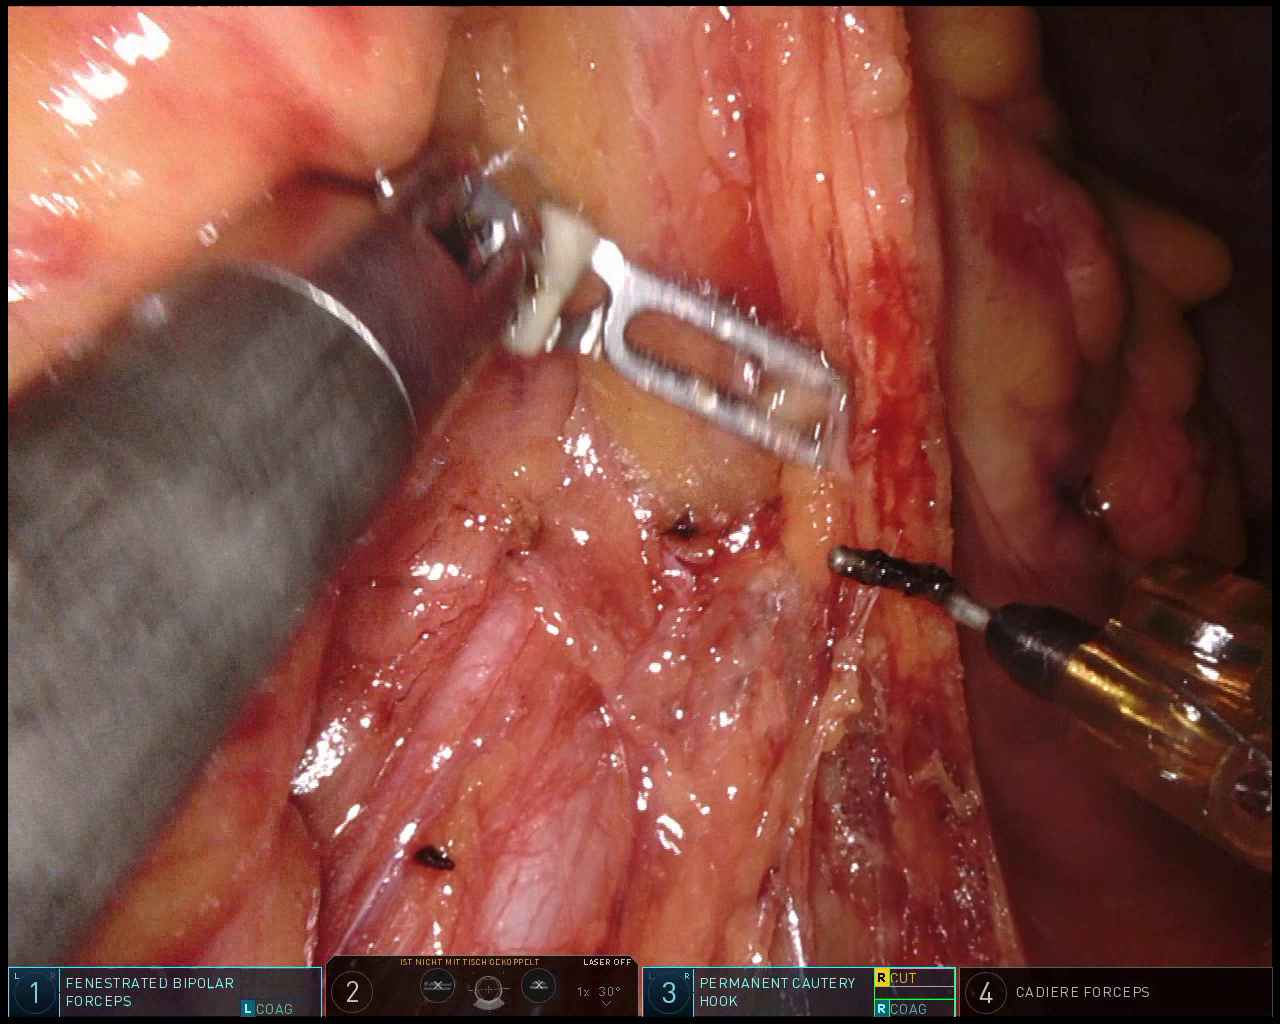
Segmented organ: ureter
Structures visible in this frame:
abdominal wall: no
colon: no
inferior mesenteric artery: no
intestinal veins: no
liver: no
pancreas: no
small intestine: no
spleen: no
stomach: no
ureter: yes
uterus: no
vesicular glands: no